Field crop: tomato
Growth stage: 1
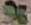
Species: solanum